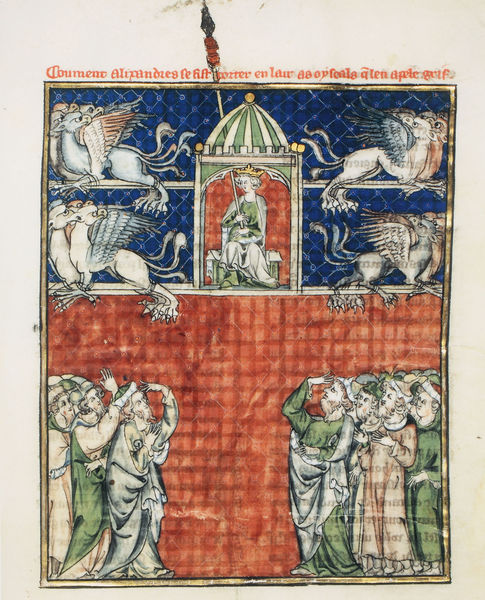
Titel: Berliner Alexanderroman
Institution: Berlin, Preußischer Kulturbesitz, Kupferstichkabinett
Schlagwörter: blau, flügel, weiß, grün, menschen, männer, blick, rot, rahmen, kirche, gewänder, england, krone, pferd, schweif, schrift, französisch, könig, thron, inschrift, stolz, buch, seite, rennen, volk, buchdruck, wesen, mittelalter, königin, pegasus, gucken, besitz, zelt, menshen, wolperding